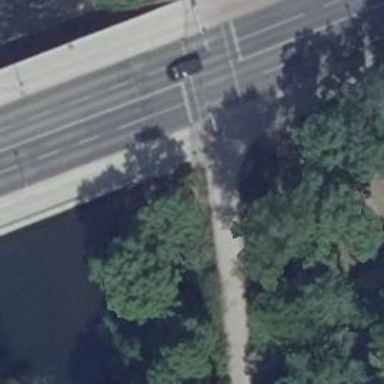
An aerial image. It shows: Concrete path on bridge with separate concrete surfaces for the cycleway and footway.